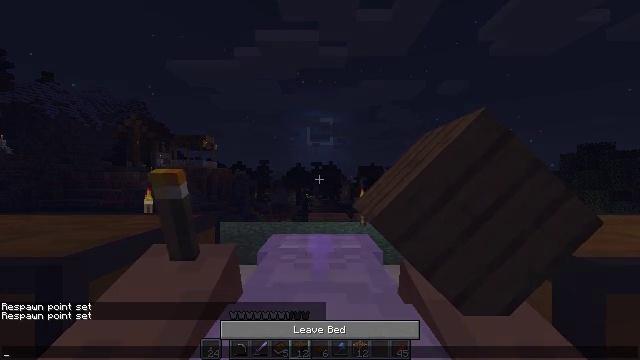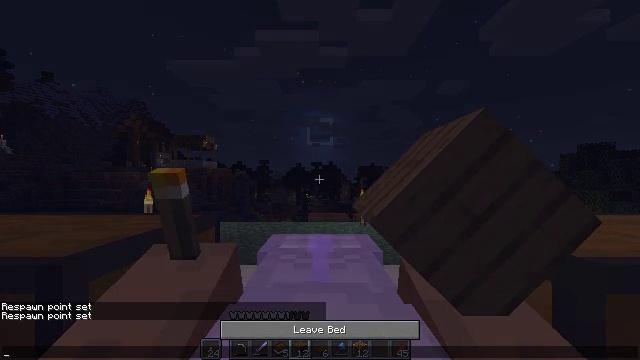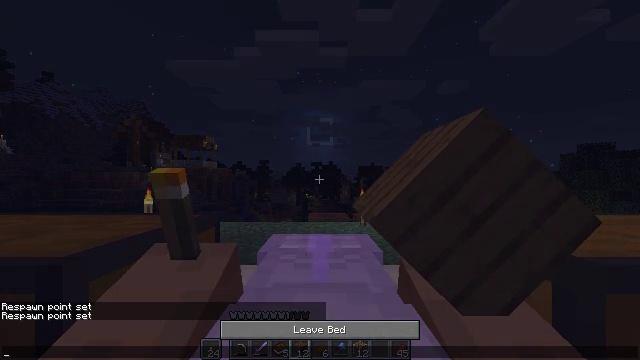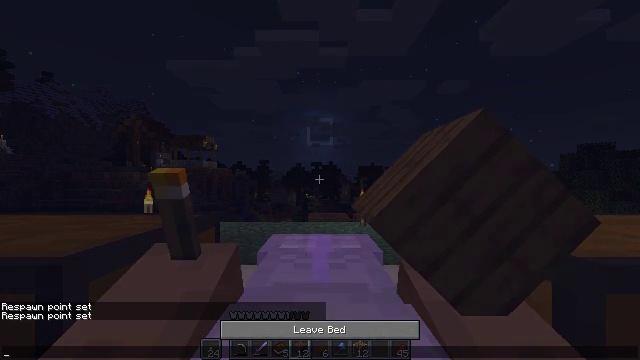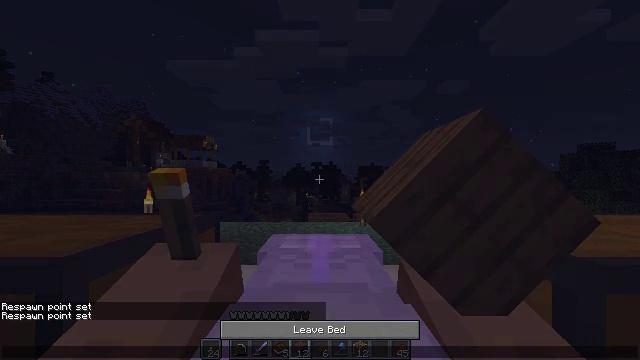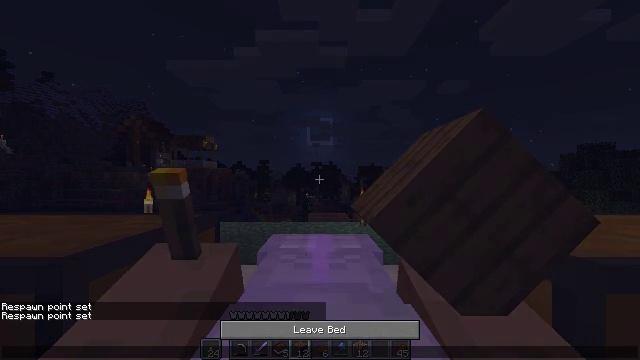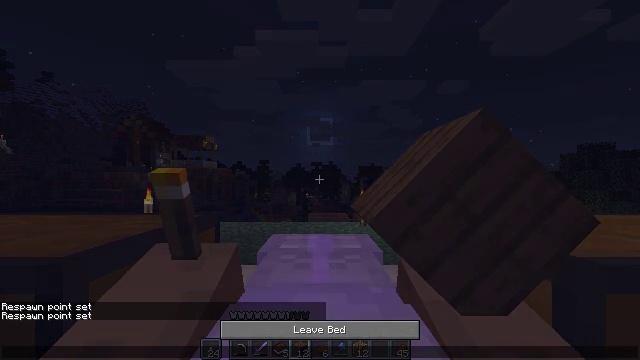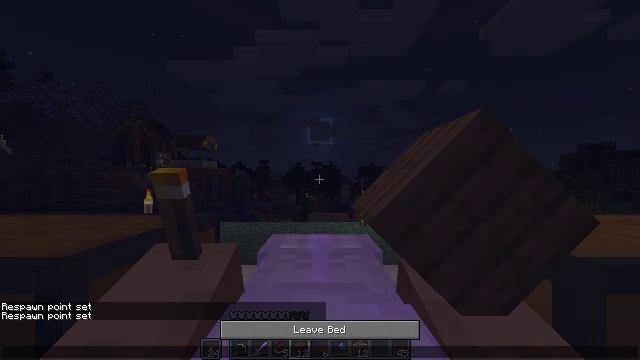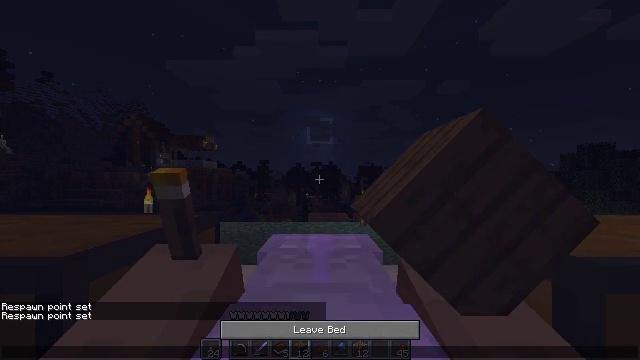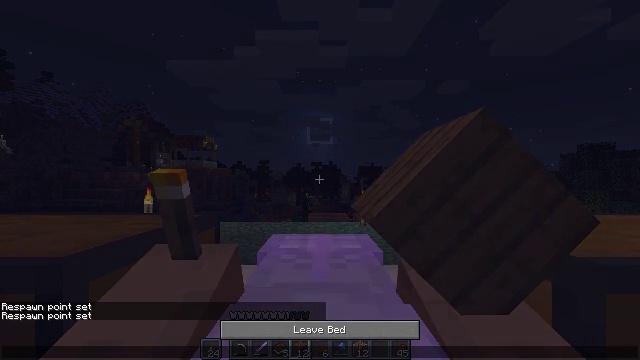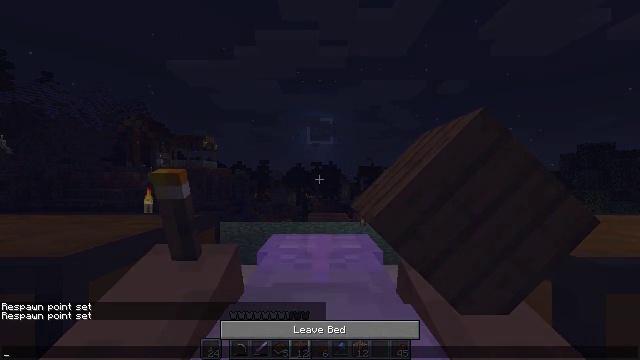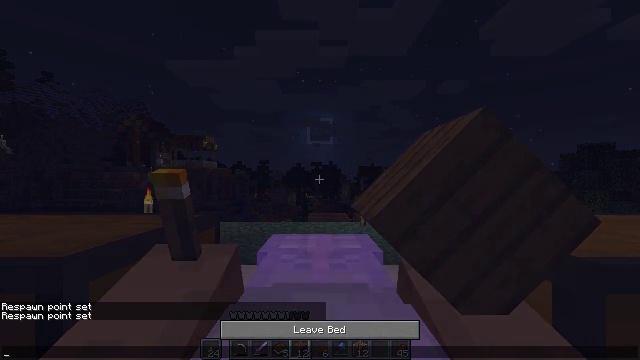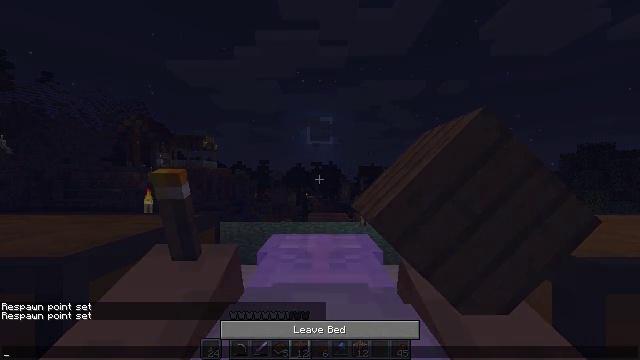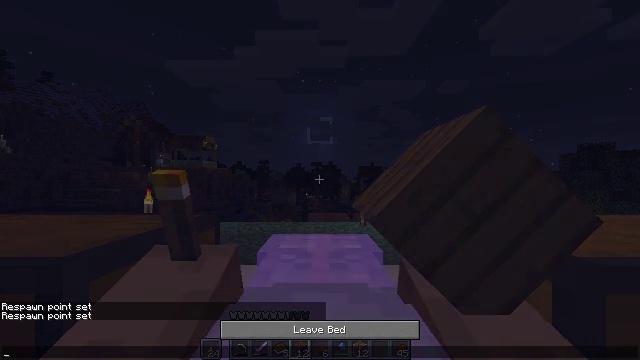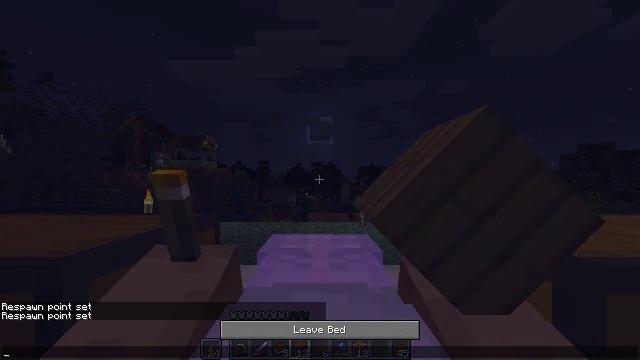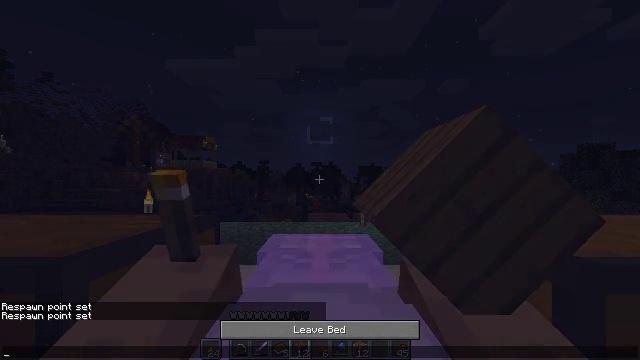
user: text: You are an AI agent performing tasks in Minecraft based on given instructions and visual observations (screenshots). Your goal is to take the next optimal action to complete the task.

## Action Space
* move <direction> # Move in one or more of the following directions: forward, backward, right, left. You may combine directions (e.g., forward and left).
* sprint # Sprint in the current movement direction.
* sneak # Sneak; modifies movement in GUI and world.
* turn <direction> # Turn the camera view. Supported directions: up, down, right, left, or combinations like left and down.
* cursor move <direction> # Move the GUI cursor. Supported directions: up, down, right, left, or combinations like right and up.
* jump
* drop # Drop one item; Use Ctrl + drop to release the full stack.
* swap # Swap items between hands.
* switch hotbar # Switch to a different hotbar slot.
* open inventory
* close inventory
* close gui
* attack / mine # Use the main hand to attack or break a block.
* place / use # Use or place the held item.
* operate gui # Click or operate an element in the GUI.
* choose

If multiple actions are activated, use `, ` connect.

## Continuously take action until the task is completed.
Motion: motion action
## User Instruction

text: Make a spruce fence gate with sticks and spruce planks.
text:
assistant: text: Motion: no_op
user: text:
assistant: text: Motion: no_op
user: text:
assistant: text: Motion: no_op
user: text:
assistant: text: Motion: no_op
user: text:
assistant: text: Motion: no_op
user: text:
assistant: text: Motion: no_op
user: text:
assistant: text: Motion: no_op
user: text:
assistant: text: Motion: no_op
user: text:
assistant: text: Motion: no_op
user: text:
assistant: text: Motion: no_op
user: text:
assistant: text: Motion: no_op
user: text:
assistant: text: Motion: no_op
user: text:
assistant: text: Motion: no_op
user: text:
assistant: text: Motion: no_op
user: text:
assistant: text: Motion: no_op
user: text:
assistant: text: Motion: no_op
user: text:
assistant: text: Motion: no_op
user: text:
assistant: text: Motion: no_op
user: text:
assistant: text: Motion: no_op
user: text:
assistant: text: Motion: no_op
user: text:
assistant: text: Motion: no_op
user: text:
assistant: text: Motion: no_op
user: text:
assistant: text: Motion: no_op
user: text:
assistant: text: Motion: no_op
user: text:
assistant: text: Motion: no_op
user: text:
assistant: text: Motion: no_op
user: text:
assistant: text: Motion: no_op
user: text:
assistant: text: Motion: no_op
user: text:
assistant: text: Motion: no_op
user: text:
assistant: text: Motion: no_op